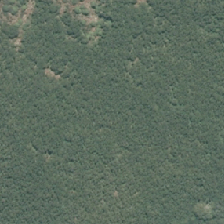
Land cover: grose_broom